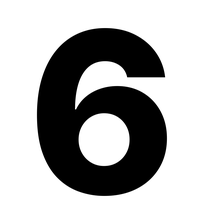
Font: Inter_ExtraBold